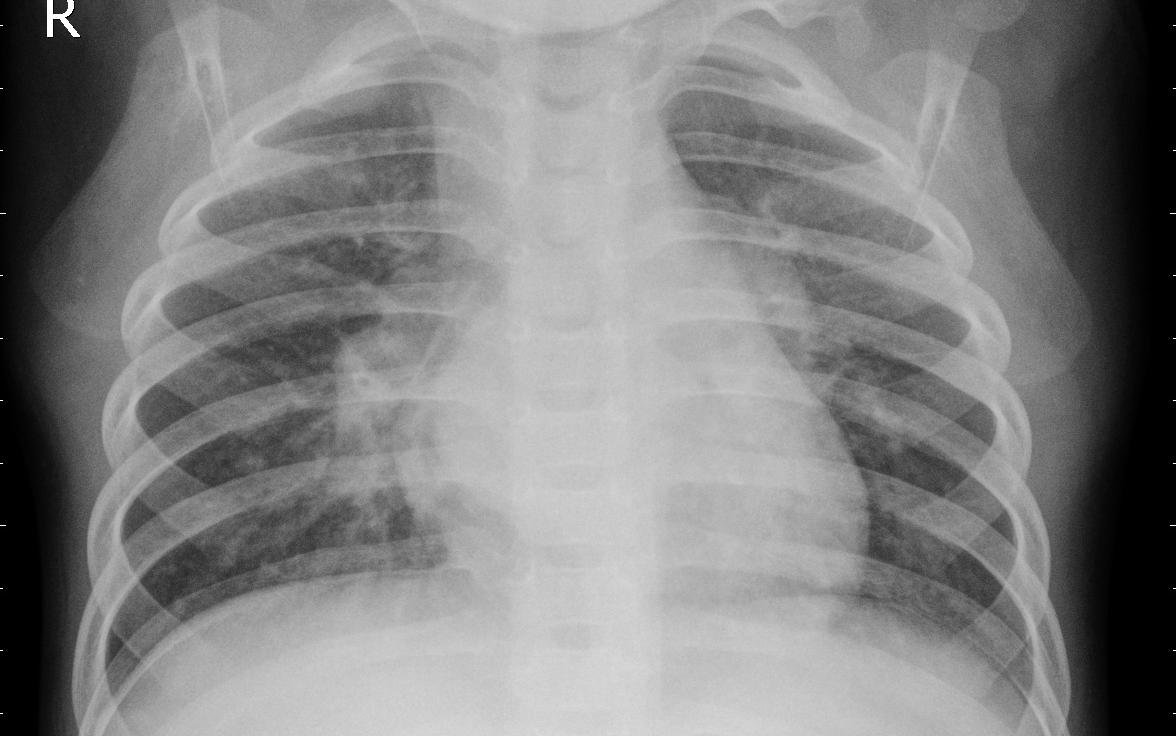
Diagnosis: PNEUMONIA